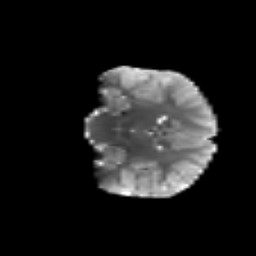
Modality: T2w
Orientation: coronal
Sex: male
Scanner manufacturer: siemens
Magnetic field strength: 3 T
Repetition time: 5 s
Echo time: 0.071 s